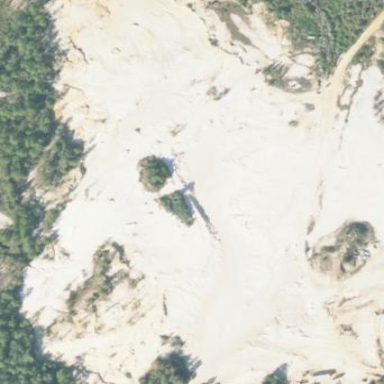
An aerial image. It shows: Quarry extracting sand as natural resource.